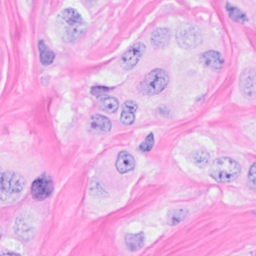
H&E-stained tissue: Breast